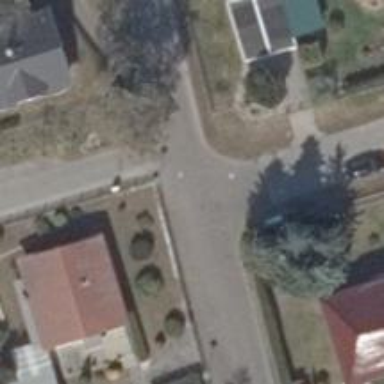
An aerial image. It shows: Residential road with sidewalk on the left.